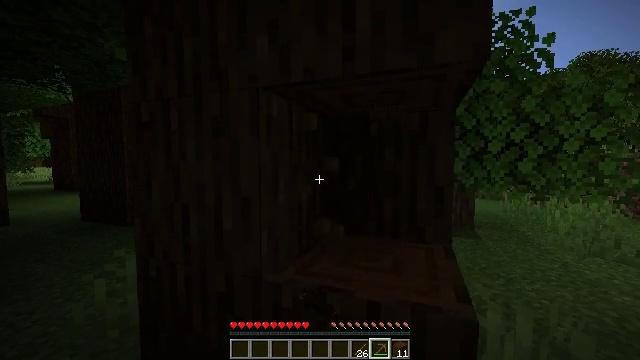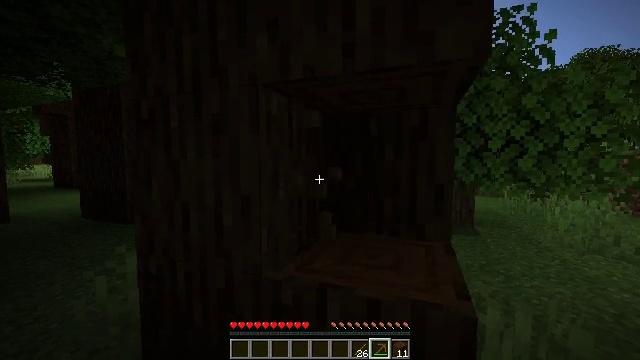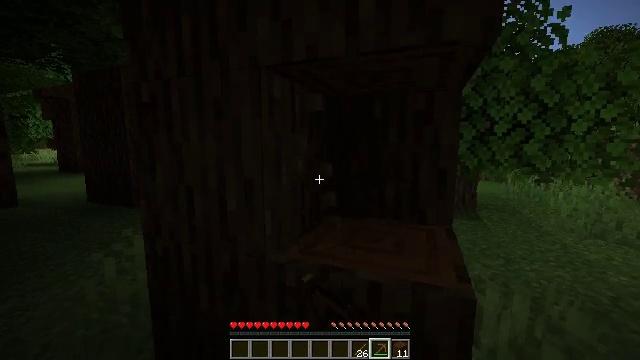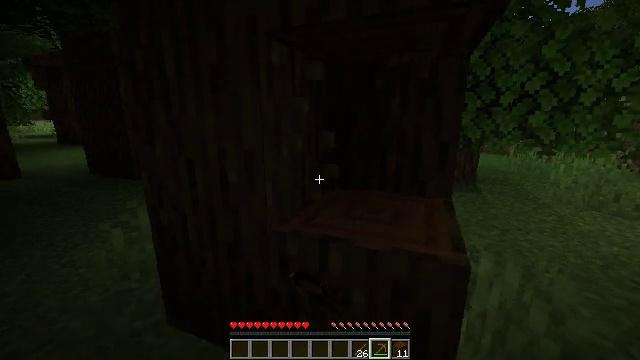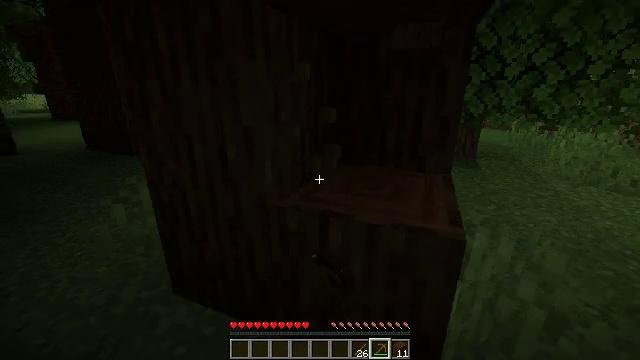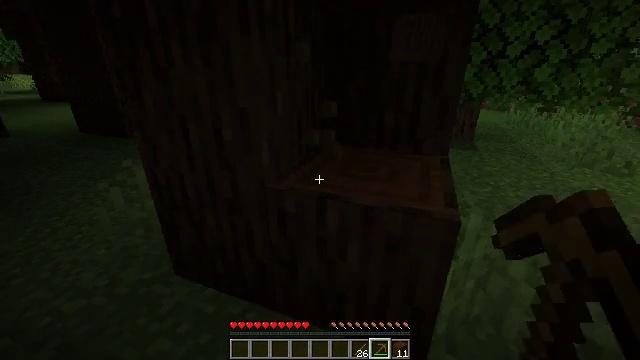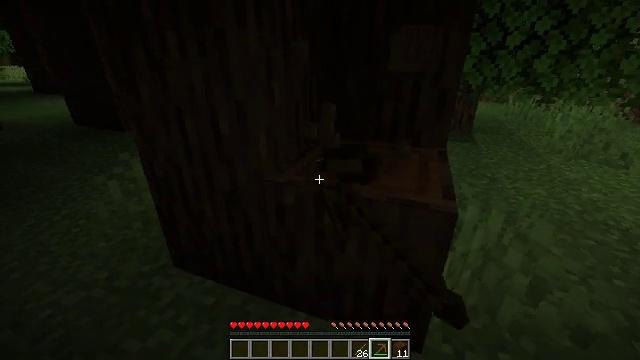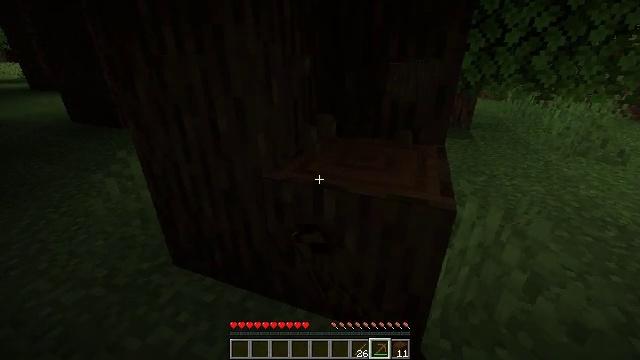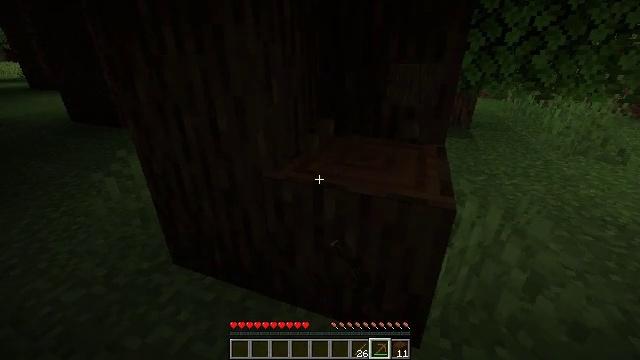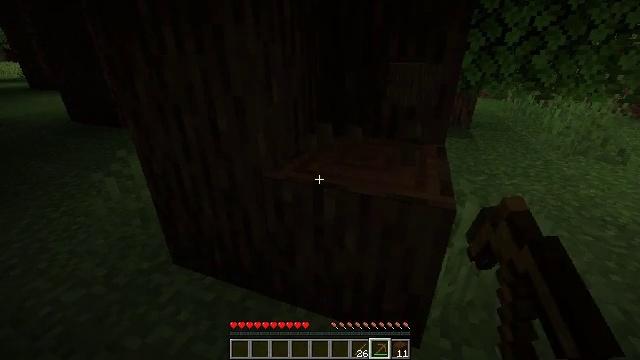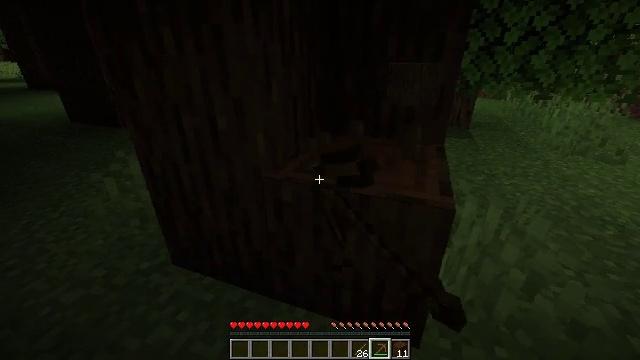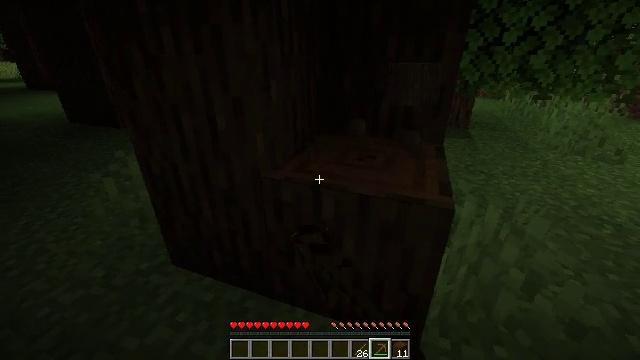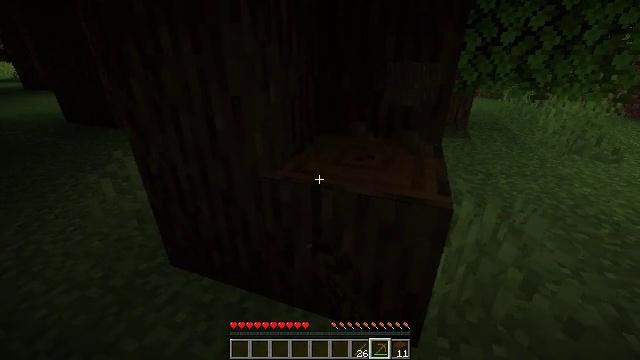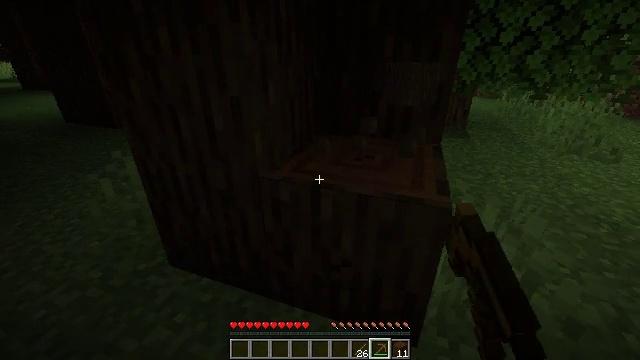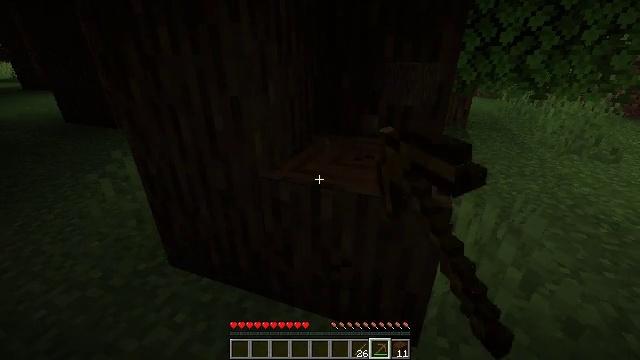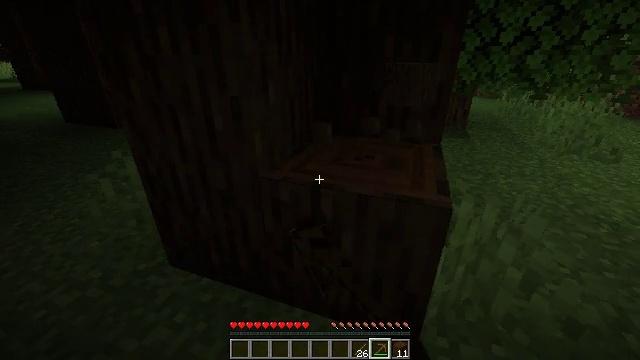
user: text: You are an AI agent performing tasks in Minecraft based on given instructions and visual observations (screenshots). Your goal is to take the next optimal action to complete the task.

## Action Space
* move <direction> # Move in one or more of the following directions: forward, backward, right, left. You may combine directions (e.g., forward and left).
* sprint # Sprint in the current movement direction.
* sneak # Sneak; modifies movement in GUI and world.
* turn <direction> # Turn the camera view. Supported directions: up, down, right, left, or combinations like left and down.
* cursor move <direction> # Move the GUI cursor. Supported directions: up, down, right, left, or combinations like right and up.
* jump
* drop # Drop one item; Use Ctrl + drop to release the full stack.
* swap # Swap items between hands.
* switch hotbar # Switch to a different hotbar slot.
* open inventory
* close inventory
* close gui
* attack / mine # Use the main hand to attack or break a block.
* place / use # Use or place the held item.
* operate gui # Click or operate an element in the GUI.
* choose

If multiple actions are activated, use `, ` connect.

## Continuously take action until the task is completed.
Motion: motion action
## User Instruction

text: Harvest dark oak log for resources.
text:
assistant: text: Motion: attack / mine
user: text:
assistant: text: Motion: turn down, attack / mine
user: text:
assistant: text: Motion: turn down, attack / mine
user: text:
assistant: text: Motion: turn down, attack / mine
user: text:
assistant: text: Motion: turn down, attack / mine
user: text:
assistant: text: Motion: turn down, attack / mine
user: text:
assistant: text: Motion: attack / mine
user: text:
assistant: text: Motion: attack / mine
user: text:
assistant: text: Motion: attack / mine
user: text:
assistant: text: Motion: attack / mine
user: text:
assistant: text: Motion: attack / mine
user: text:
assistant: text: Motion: attack / mine
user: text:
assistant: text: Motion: attack / mine
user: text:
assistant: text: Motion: attack / mine
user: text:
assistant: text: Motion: attack / mine
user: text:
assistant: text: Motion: attack / mine
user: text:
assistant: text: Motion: attack / mine
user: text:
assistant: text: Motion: attack / mine
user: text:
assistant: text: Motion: attack / mine
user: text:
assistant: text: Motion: attack / mine
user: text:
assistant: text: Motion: attack / mine
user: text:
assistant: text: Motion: attack / mine
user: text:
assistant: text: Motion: attack / mine
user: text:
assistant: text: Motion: attack / mine
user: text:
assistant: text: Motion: attack / mine
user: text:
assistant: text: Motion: attack / mine
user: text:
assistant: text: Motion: attack / mine
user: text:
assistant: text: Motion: attack / mine
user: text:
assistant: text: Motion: attack / mine
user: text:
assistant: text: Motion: attack / mine